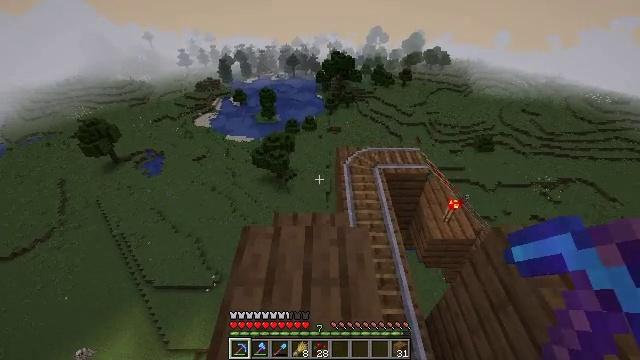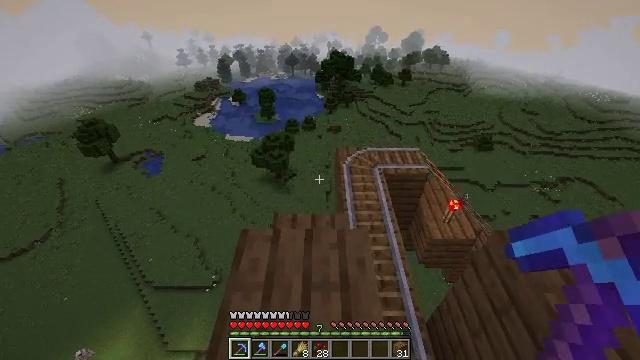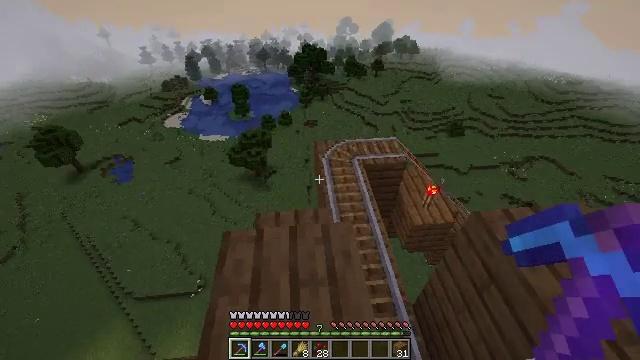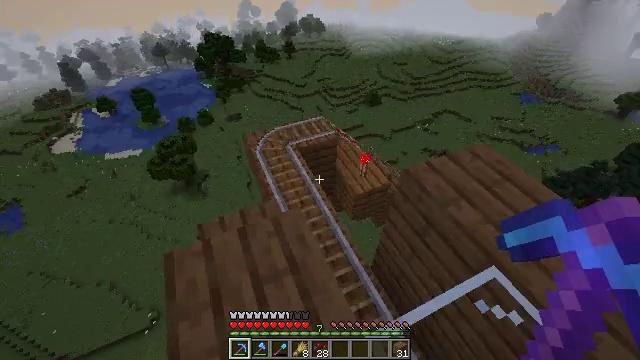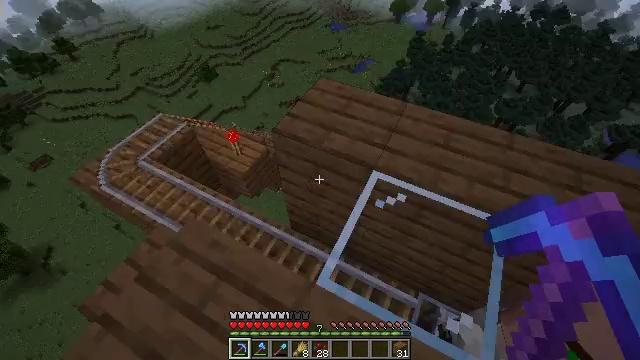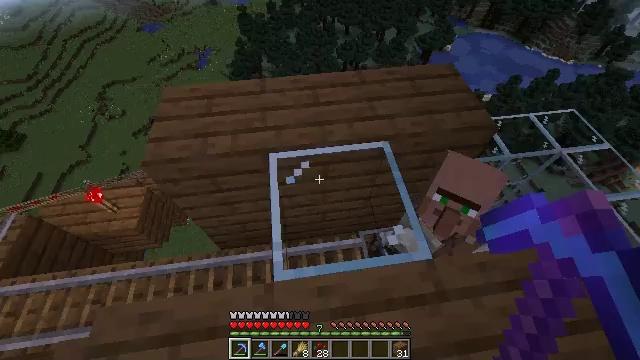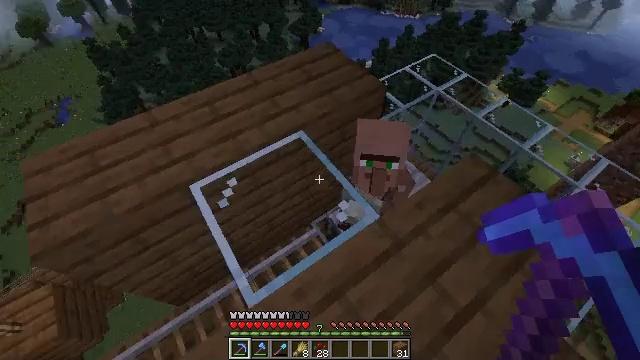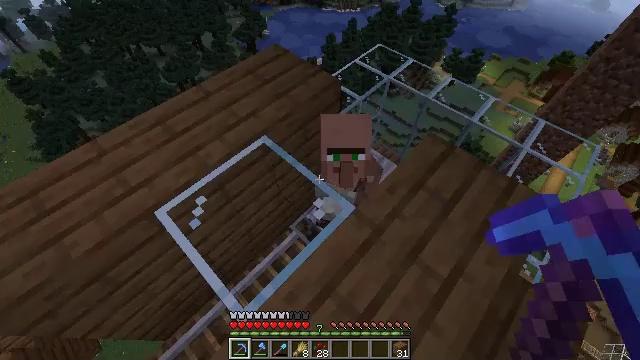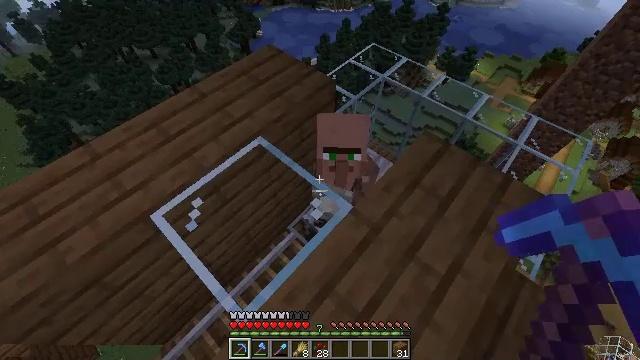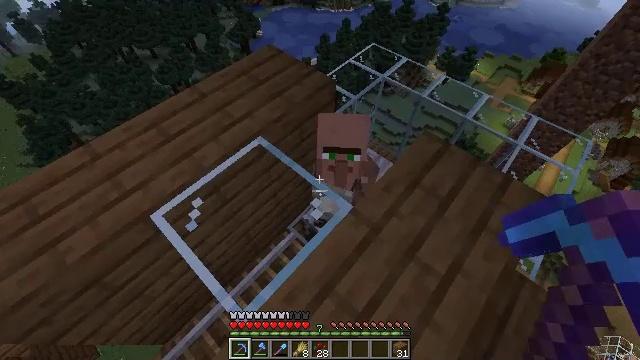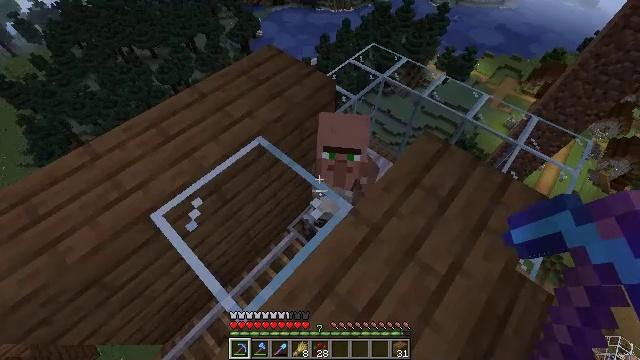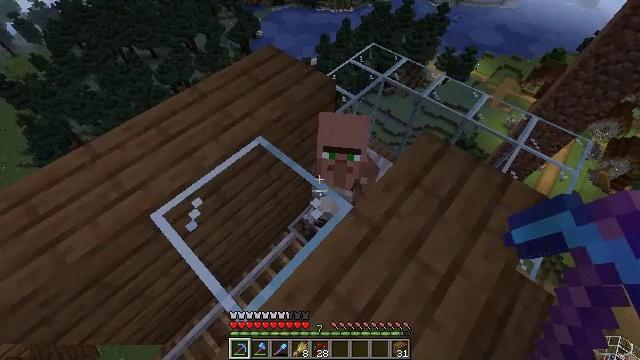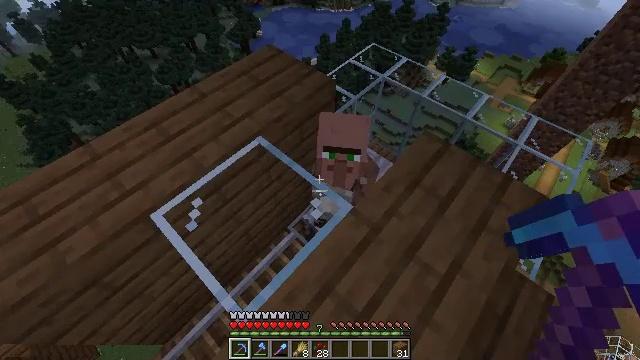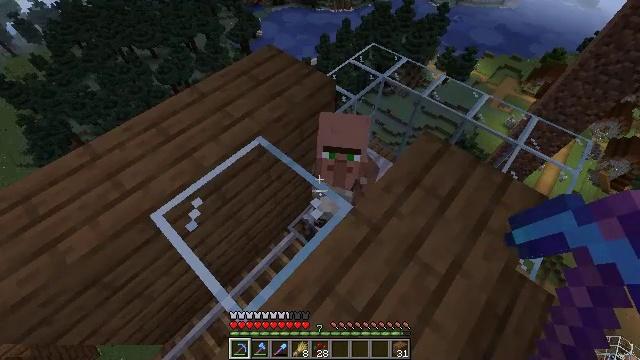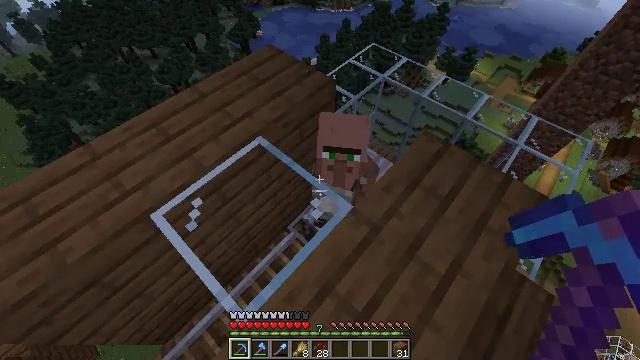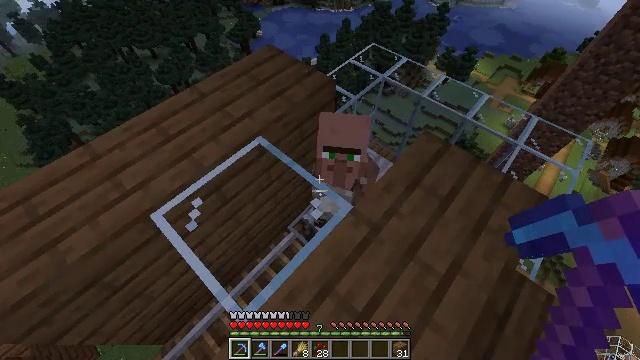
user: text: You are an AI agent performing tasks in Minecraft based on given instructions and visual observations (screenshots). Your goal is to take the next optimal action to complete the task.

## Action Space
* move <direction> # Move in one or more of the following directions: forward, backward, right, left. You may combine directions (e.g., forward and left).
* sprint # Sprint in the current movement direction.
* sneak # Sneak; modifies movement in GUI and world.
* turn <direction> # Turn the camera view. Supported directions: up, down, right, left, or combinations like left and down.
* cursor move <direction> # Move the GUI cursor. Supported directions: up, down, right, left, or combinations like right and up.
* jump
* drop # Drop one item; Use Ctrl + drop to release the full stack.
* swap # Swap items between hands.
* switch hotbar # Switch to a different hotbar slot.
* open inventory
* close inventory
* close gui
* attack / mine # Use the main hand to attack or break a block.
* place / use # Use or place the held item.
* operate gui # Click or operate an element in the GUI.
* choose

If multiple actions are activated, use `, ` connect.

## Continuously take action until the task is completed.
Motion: motion action
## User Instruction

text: Attack the glass to break it.
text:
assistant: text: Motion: no_op
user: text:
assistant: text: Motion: turn right and down
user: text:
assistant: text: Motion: turn right and down
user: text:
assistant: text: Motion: turn right and down
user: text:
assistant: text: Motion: turn right and down
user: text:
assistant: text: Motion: turn right
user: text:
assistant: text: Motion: turn right
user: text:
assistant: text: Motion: turn right
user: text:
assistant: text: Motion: no_op
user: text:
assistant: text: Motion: no_op
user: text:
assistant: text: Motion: no_op
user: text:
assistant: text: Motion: no_op
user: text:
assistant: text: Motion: no_op
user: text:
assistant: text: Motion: no_op
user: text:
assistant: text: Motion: no_op
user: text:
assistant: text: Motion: no_op
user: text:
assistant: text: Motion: no_op
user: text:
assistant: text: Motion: no_op
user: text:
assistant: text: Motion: no_op
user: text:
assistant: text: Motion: no_op
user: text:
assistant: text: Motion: no_op
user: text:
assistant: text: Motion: no_op
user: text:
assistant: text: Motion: no_op
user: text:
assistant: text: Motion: turn left
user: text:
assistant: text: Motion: turn left
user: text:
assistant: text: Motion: turn left
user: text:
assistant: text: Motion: turn left
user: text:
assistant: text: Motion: turn left
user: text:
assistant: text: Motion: turn left
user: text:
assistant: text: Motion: no_op